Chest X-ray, PA view. Patient: 55 years old, sex M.
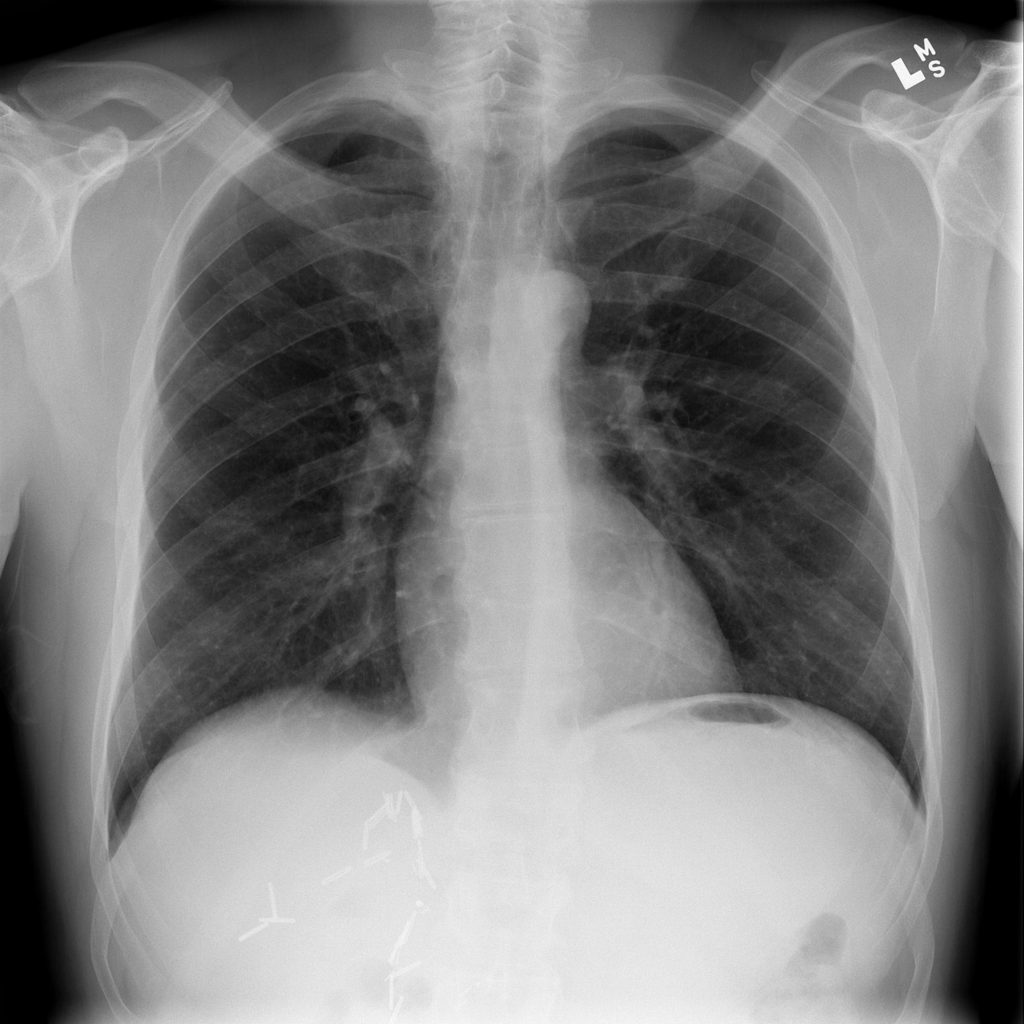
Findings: No Finding